Interaction volume radius: 5 \u00c5
Interaction volume height: 20 \u00c5
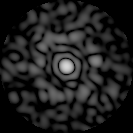
Disorder parameter: 0.8247